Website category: movie
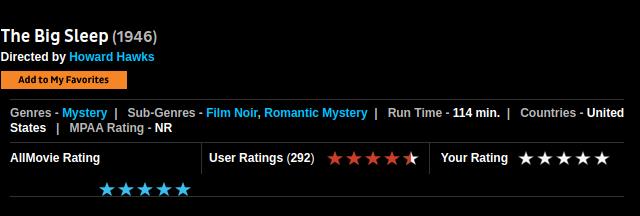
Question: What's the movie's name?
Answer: The Big Sleep

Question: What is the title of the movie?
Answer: The Big Sleep

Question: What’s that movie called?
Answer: The Big Sleep

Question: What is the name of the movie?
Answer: The Big Sleep

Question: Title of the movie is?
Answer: The Big Sleep

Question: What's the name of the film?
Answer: The Big Sleep

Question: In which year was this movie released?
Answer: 1946

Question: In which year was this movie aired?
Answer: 1946

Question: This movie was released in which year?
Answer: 1946

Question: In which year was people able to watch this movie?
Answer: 1946

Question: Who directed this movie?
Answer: Howard Hawks

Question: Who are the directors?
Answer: Howard Hawks

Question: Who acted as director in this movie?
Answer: Howard Hawks

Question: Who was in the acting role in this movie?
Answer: Howard Hawks

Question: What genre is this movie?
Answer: Mystery

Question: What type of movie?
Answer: Mystery

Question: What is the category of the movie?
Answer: Mystery

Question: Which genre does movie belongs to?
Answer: Mystery

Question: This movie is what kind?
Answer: Mystery

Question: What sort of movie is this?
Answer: Mystery

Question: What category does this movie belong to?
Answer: Mystery

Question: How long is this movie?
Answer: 114 min.

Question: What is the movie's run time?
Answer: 114 min.

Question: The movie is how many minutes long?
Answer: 114 min.

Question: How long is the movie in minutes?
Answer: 114 min.

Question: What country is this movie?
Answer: United States

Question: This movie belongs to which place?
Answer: United States

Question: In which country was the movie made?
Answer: United States

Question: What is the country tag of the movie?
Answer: United States

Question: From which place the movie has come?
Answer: United States